Question: I am looking for a lightweight and efficient solution for the following use case:
- - -
System characteristics:
- -

The module will be used in Tomcat 7 under Java 7 (not clustered).
I considered the following solutions:
1. JMS - dymanic queue configuration for each acceptor, is it possible to consume all available messages in a queue? Threads configuration per queue (not scalable)?
2. AKKA Actors. Didn't find a suitable pattern for usage.
3. Naive pure Java implementaion, where queues will be scanned by one thread (round robin).
I think that this is the right place to discuss about available solutions for this problem.
Please share your ideas when considering the following points:
- -
Thanks in Advance.
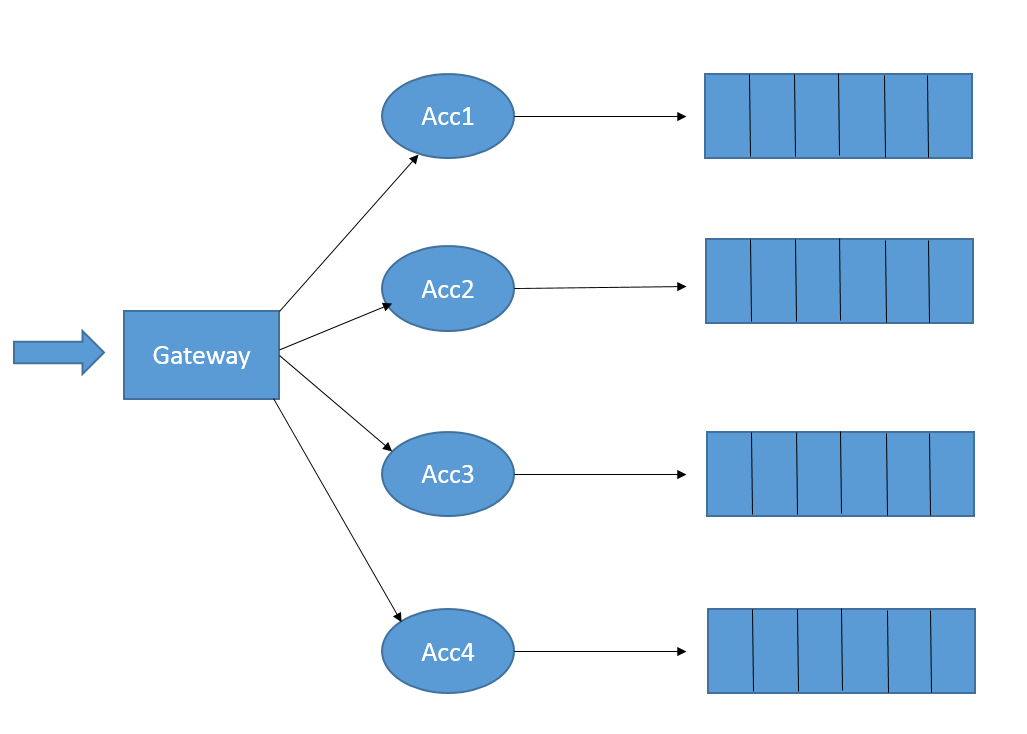
Answer: You can use various technologies eg:
- - ( eg. <URL>

but from the high and reasons you should use
The starting point for your implementation will be Consistent Hashing routing algorithm built into Akka - in simple words this type of routing logic selects consistent route based on a provided key. comparing to your problem description are .
Router actor comes in two distinct flavors, which gives you flexible mechanism to deploy new acceptors in your infrastructure.
- Pool - The router creates routees as child actors and removes them from the router if they terminate.- Group - The routee actors are created externally to the router and the router sends messages to the specified path using actor selection, without watching for termination.
First of all please read Akka routing documentation to get better understanding of routing implementation in the Akka framework:
- <URL>
You can also check this article about scalable and high available systems design:
- <URL>
Actor may know what key is currently handled, because it may be just part of the message - but you shouldn't build cross-messages logic/state based on this key.
Message:
'''
import akka.routing.ConsistentHashingRouter.ConsistentHashable
class Message(key : String) extends ConsistentHashable with Serializable {
override def consistentHashKey(): AnyRef = key
}
'''
Actor:
'''
import akka.actor.{Actor, ActorLogging}
class EchoActor extends Actor with ActorLogging {
log.info("Actor created {}", self.path.name)
def receive = {
case message: Message =>
log.info("Received message {} in actor {}", message.consistentHashKey(), self.path.name)
case _ => log.error("Received unsupported message");
}
}
'''
Actors states can be changed only through the messages sent between them.
If you will initialize actor containing reference to the classic java/spring/.. bean, it will be able to interact with non-actor world/state eg. dao layer, but this type of integration should be limited as possible and treated as anti pattern.
As an API consumer, you need to define on your own hand 'collision resistant' model, but once again Akka gives infrastructure required to do it.
1. In most cases key will be part of the domain eg. auction id , customer id
2. If key needs to be generated on demand you can use an ClusterSingleton with Persistence extension.
'Generator' may be an 'Actor' responsible for the generation of the unique ID, other actor may obtain new id using 'ask' pattern.
'ClusterSingleton' is initialized using 'ClusterSingletonManager' and obtained using 'ClusterSingletonProxy'
'''
system.actorOf(ClusterSingletonManager.props(
singletonProps = Props(classOf[Generator]),
singletonName = "gnerator",
terminationMessage = End,
role = Some("generator")),
name = "singleton")
system.actorOf(ClusterSingletonProxy.props(
singletonPath = "/user/singleton/generator",
role = Some("generator")),
name = "generatorProxy")
'''